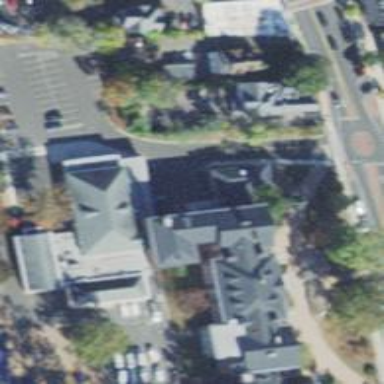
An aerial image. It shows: School building.